Question: I'm creating a game in which there's an observable stream of events X representing products delivered by a manufacture. There are also some kind of external events (let's call them Transformers) that affect the performance of the manufacture in various ways and for various time periods. I want to represent that by other observables that emits a function that transforms X and which should be applied to each X until OnComplete of the Transformer. The numer of Transformers is not known upfront - they are created as a result of user actions (like equipment purchase) or generated randomly (like equipment failures).
I guess I need an 'IObservable<IObservable<Func<X,X>>>' that I have to 'Join' ('Zip', something else?) with 'IObservable<X>' to do this. Can you help me with that? 'Observable.CombineLatest' is almost what I need but it takes an 'IEnumerable<IObservable<T>>'.
If my description is unclear, here's a marble diagram:

In more abstract terms, what I need is quite analogous to a transposition of a matrix but instead of 'List<List<T>>' I have 'IObservable<IObservable<T>>'.
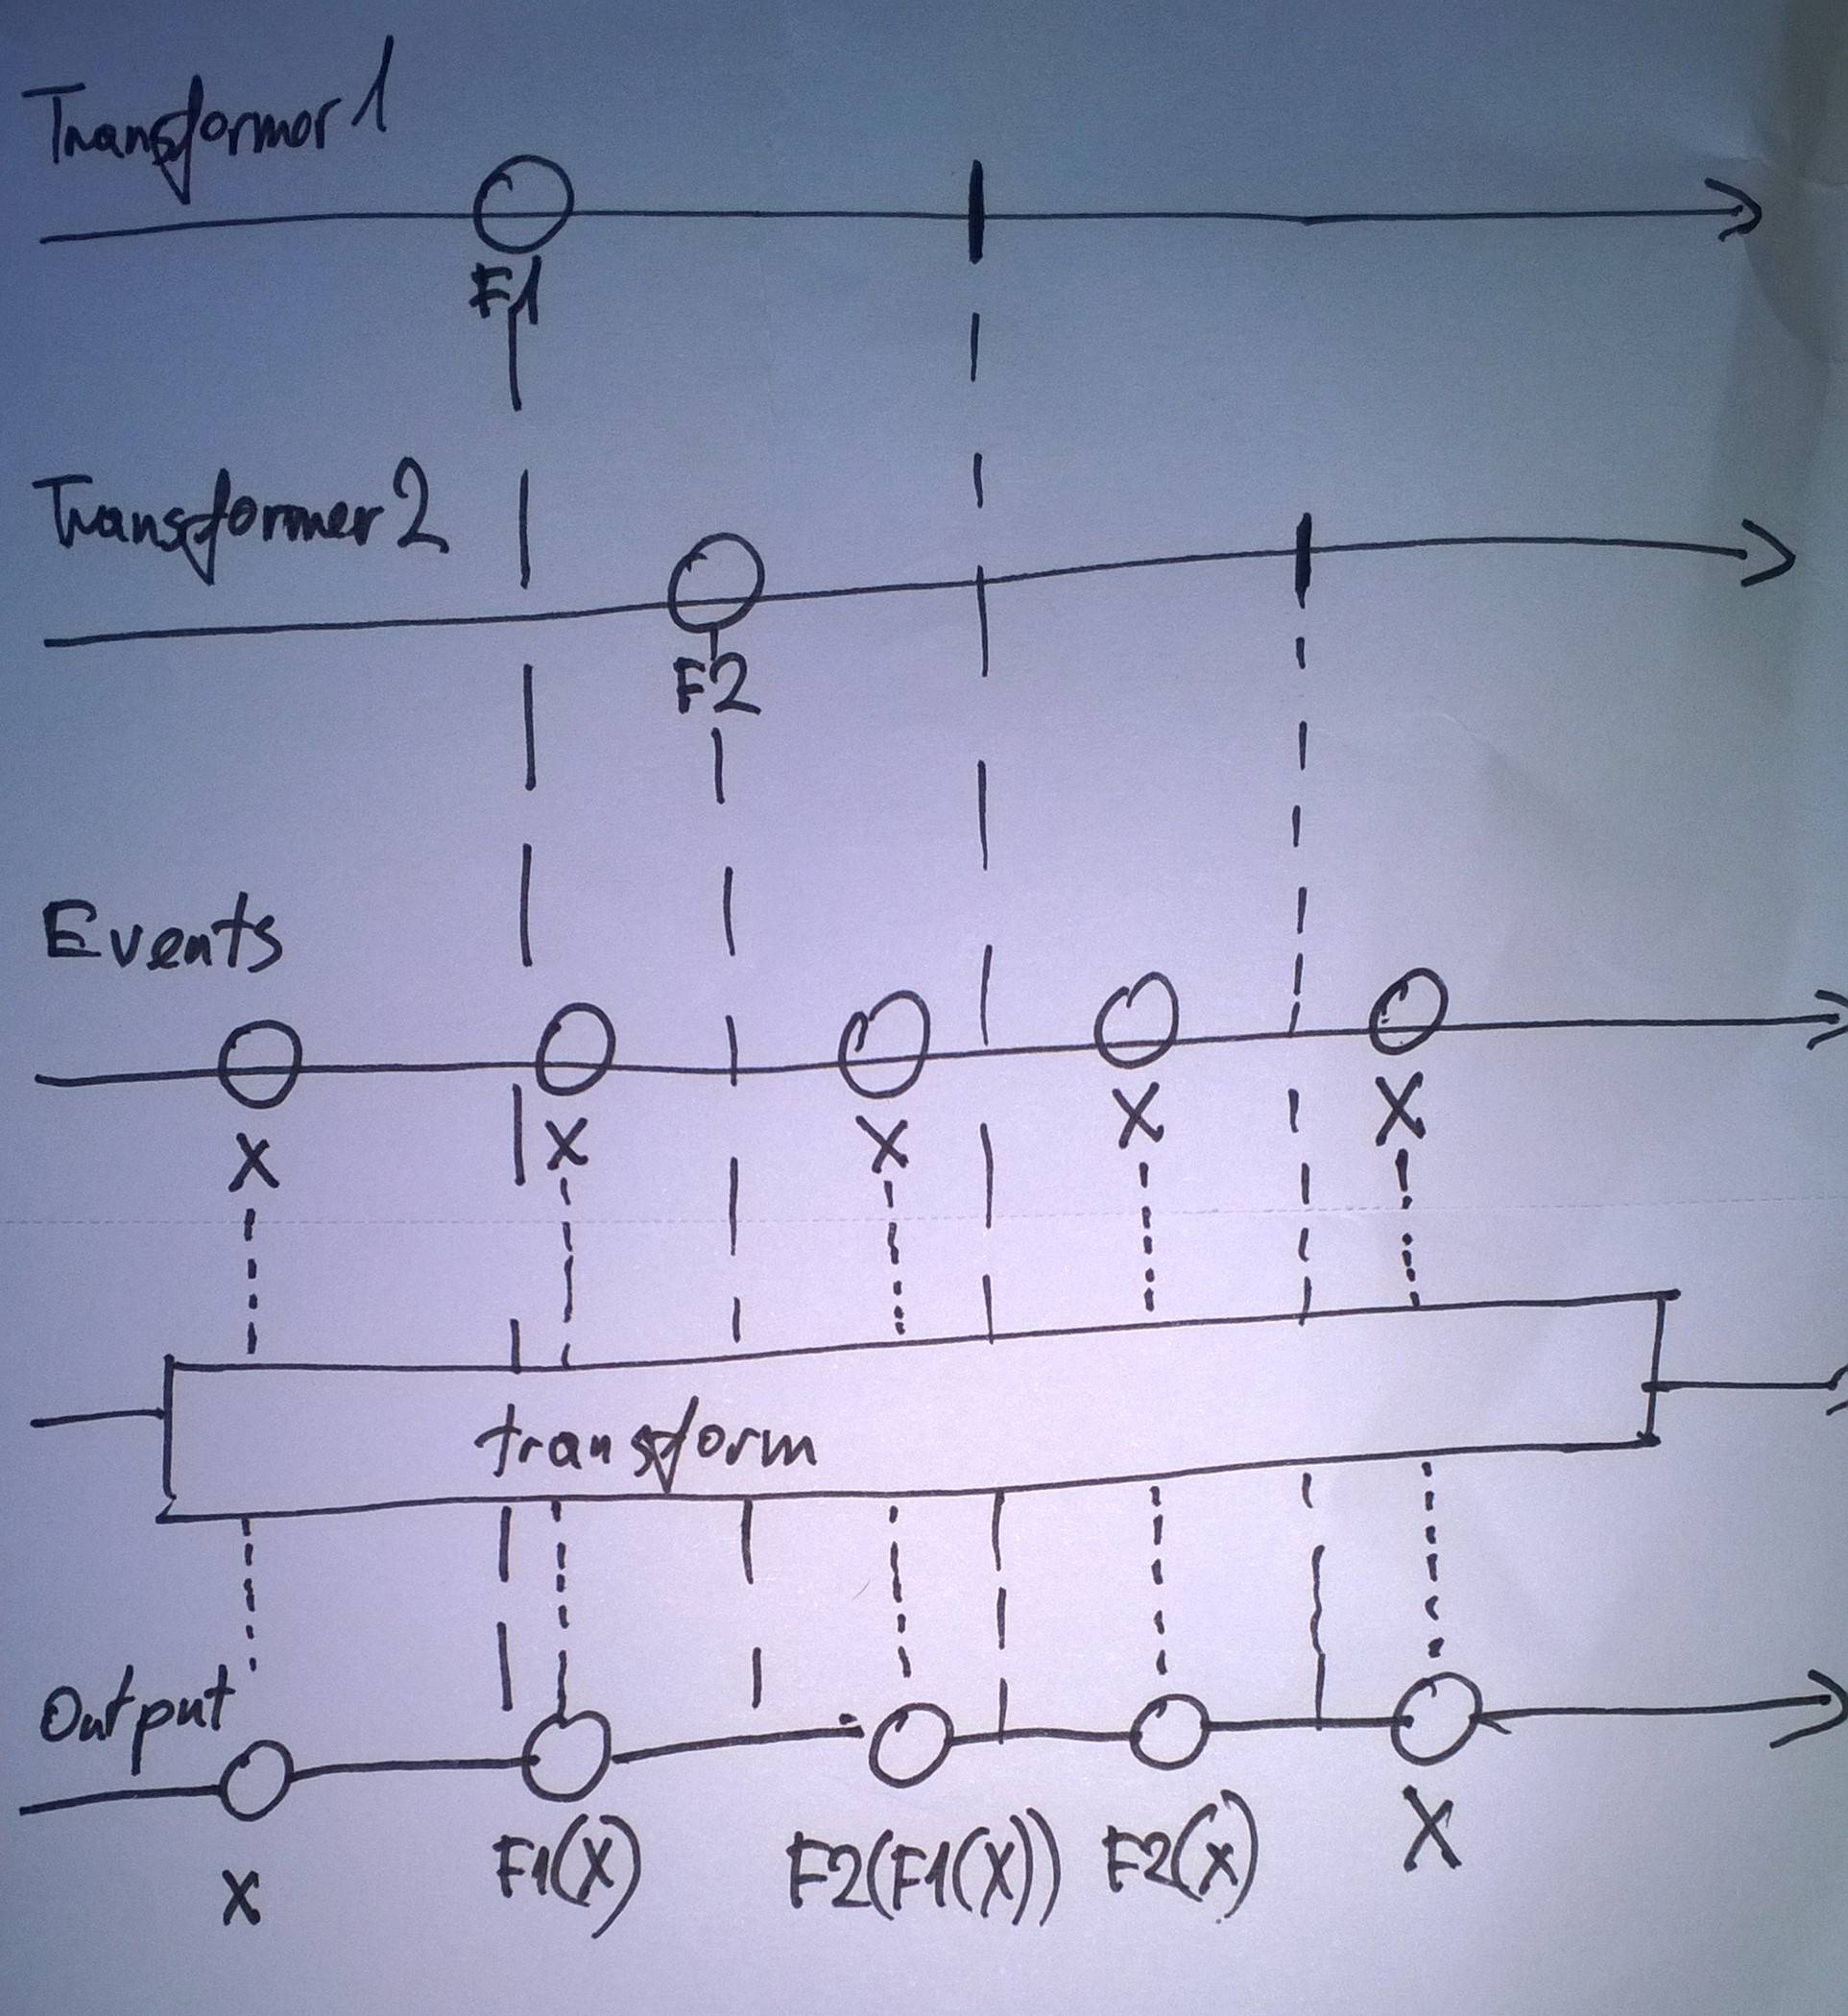
Answer: Whew, that was a real mind bender, but I think I have something that works. First, I created an extension method to convert 'IObservable<IObservable<Func<T, T>>' into 'IObservable<IEnumerable<Func<T, T>>'. The extension method operates under the assumption that each observable will only yield a single 'Func<T, T>' before completing.
'''
public static class MoreReactiveExtensions
{
public static IObservable<IEnumerable<Func<T, T>>> ToTransformations<T>(this IObservable<IObservable<Func<T, T>>> source)
{
return
Observable
// Yield an empty enumerable first.
.Repeat(Enumerable.Empty<Func<T, T>>(), 1)
// Then yield an updated enumerable every time one of
// the transformation observables yields a value or completes.
.Concat(
source
.SelectMany((x, i) =>
x
.Materialize()
.Select(y => new
{
Id = i,
Notification = y
}))
.Scan(
new List<Tuple<int, Func<T, T>>>(),
(acc, x) =>
{
switch(x.Notification.Kind)
{
// If an observable compeleted then remove
// its corresponding function from the accumulator.
case NotificationKind.OnCompleted:
acc =
acc
.Where(y => y.Item1 != x.Id)
.ToList();
break;
// If an observable yield a new Func then add
// it to the accumulator.
case NotificationKind.OnNext:
acc = new List<Tuple<int, Func<T, T>>>(acc)
{
Tuple.Create(x.Id, x.Notification.Value)
};
break;
// Do something with exceptions here.
default:
// Do something here
break;
}
return acc;
})
// Select an IEnumerable<Func<T, T>> here.
.Select(x => x.Select(y => y.Item2)));
}
}
'''
Then, given the following variables:
'''
IObservable<IObservable<Func<int, int>>> transformationObservables
IObservable<int> products'
'''
I utilized it like this:
'''
var transformations =
transformationObservables
.ToTransformations()
.Publish()
.RefCount();
IObservable<int> transformedProducts=
transformations
.Join(
products,
t => transformations,
i => Observable.Empty<int>(),
(t, i) => t.Aggregate(i, (ii, tt) => tt.Invoke(ii)))
'''
The results appear to be correct based on my tests.